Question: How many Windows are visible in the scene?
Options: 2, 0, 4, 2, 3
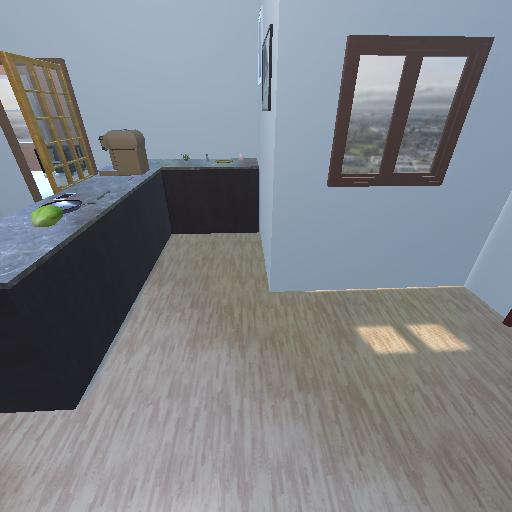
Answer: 2